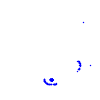
Particle: kaon